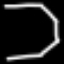
Label: octagon